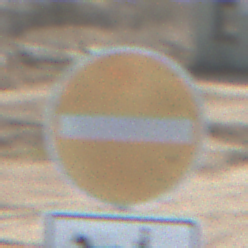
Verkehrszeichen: VerbotDerEinfahrt
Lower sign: MehrspurigeFahrzeugeFrei9
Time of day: Midday
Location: Outdoor (Suburban)
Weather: PartlyCloudy
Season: NotSpecified
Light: Natural